Field crop: maize
Growth stage: 2
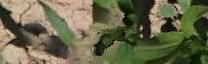
Species: maize